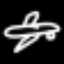
Label: airplane